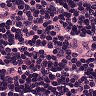
Metastatic tissue present: no